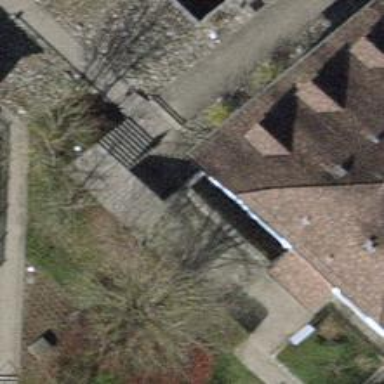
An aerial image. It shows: Set of concrete steps.